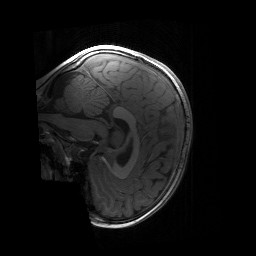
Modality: T1w
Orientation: sagittal
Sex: male
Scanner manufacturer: siemens
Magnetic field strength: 3 T
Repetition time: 1.9 s
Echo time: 0.00243 s